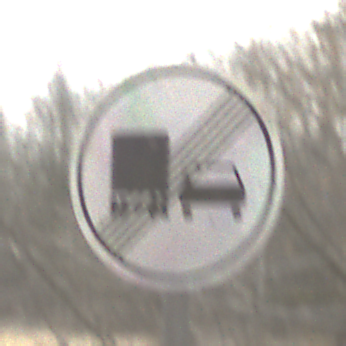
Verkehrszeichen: EndeUeberholverbotKraftfahrzeuge
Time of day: MorningAfternoon
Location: Outdoor (Nature)
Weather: PartlyCloudy
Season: Winter
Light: Natural